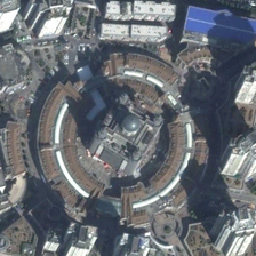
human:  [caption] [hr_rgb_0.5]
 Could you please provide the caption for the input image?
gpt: Next to the round church is the business district.

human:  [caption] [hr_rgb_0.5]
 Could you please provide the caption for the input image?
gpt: In the business district next to the circular church

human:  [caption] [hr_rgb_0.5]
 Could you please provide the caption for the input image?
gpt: Next to the circular church is the business district.

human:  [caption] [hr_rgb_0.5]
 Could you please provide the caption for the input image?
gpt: In the business district next to the circular church

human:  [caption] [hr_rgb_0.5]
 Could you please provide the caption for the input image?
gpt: In the business district next to the circular church